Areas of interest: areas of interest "Sanatorium"
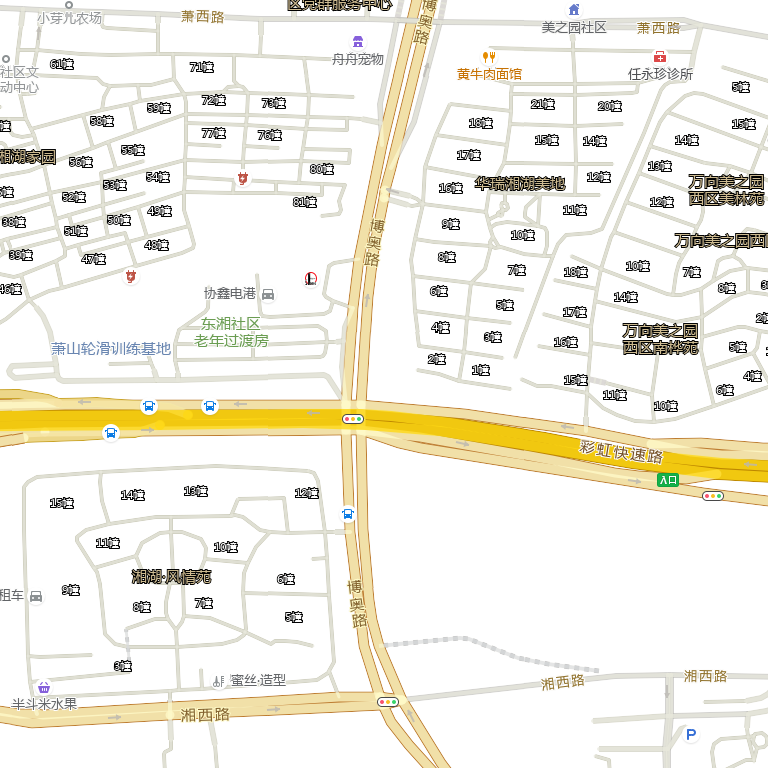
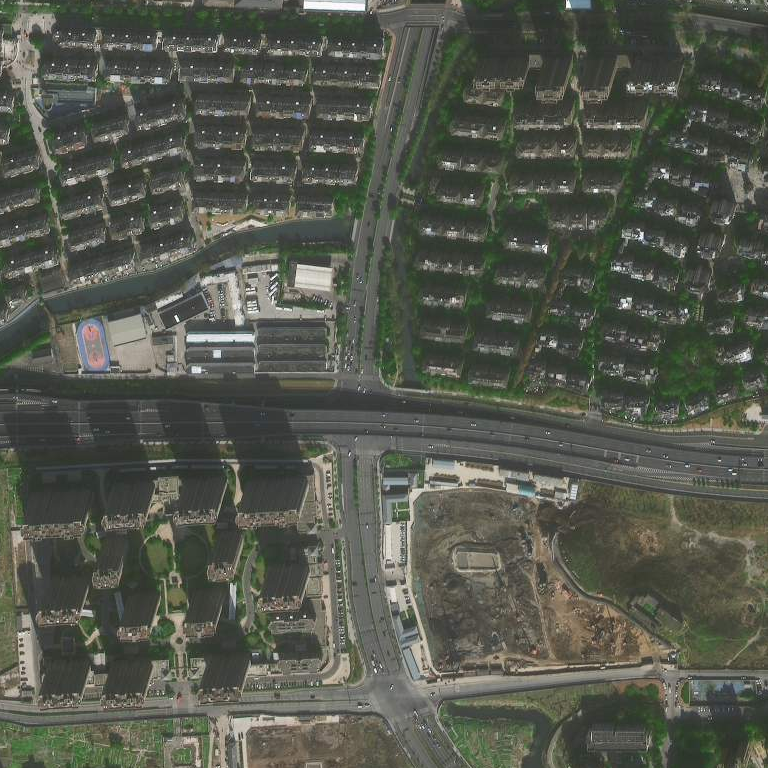